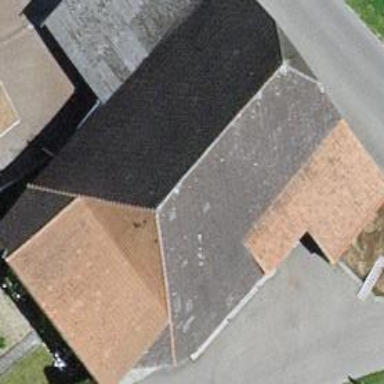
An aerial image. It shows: Farm building.